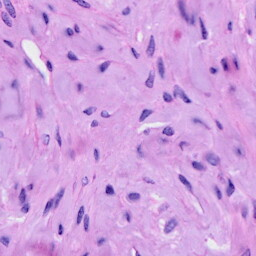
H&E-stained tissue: Cervix